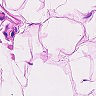
Metastatic tissue present: no